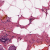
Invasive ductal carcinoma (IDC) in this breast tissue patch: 0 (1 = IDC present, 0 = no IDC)